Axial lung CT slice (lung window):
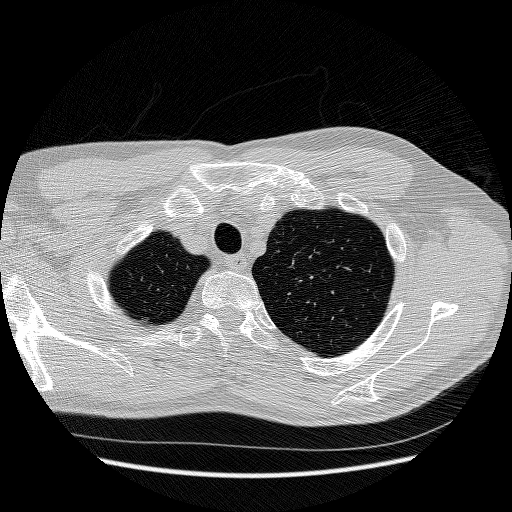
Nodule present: no